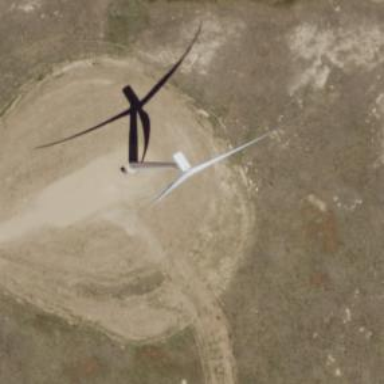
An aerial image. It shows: Wind generator powered by horizontal axis wind turbine.